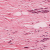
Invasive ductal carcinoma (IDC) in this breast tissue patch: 1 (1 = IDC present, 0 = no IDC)